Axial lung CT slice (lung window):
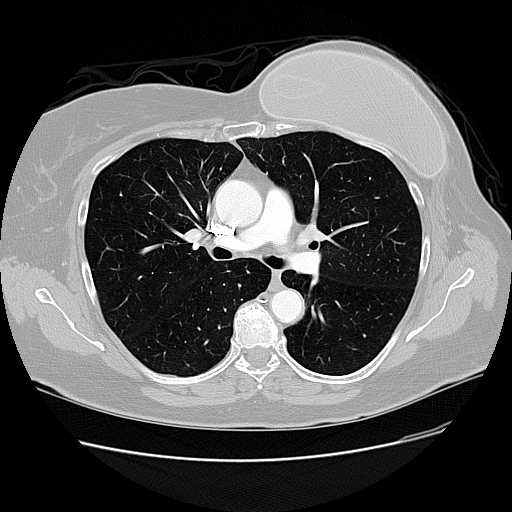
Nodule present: no